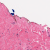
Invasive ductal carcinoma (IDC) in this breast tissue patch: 0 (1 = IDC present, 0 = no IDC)